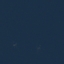
Land use / land cover class: SeaLake